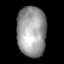
Tissue: lung
Cell type: Epithelial cells
Senescence score: 0.1197
Nuclear area (px): 1430
Mean DAPI intensity: 154.806